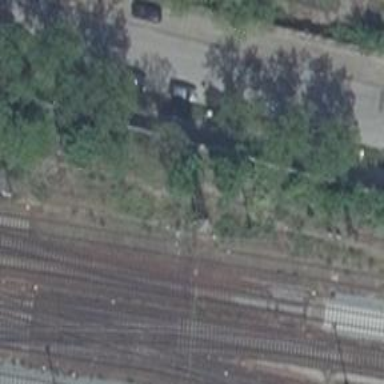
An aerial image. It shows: Railway signal.